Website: apple
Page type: account-selection
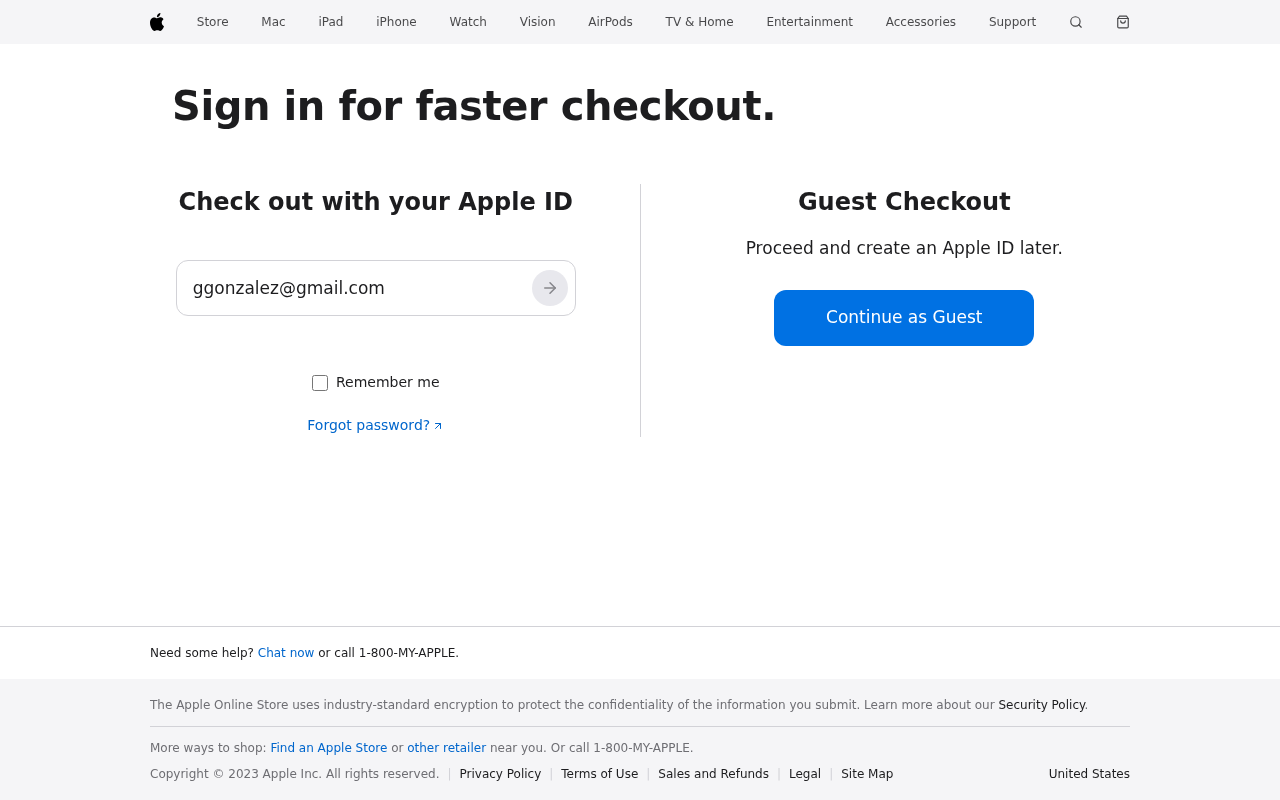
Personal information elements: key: PII_EMAIL
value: ggonzalez@gmail.com